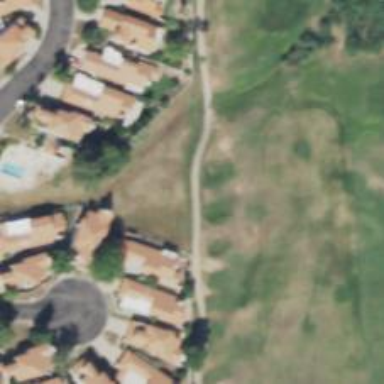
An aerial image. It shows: Path used for both walking and golf.